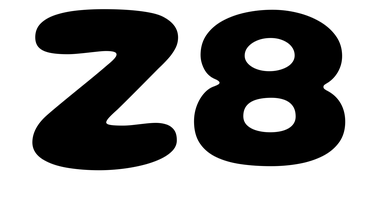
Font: Gluten_Bold